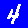
Digit: 4